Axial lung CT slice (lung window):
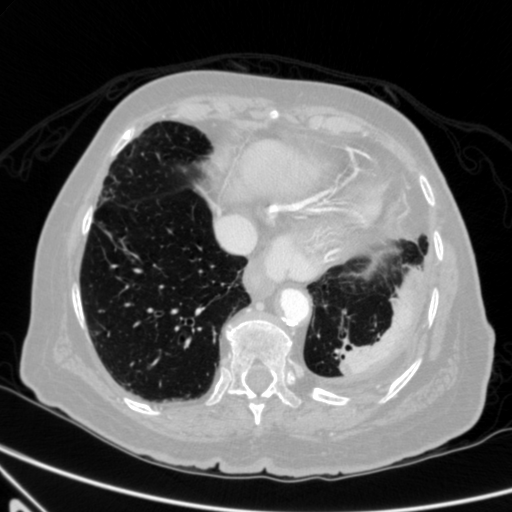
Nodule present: no